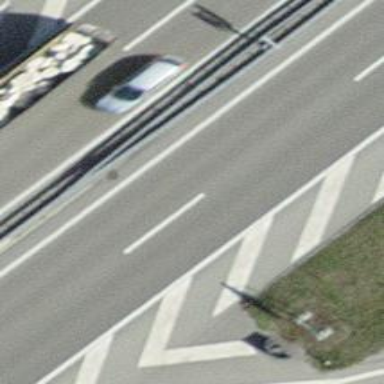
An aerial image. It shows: Asphalt motorway.